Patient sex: F
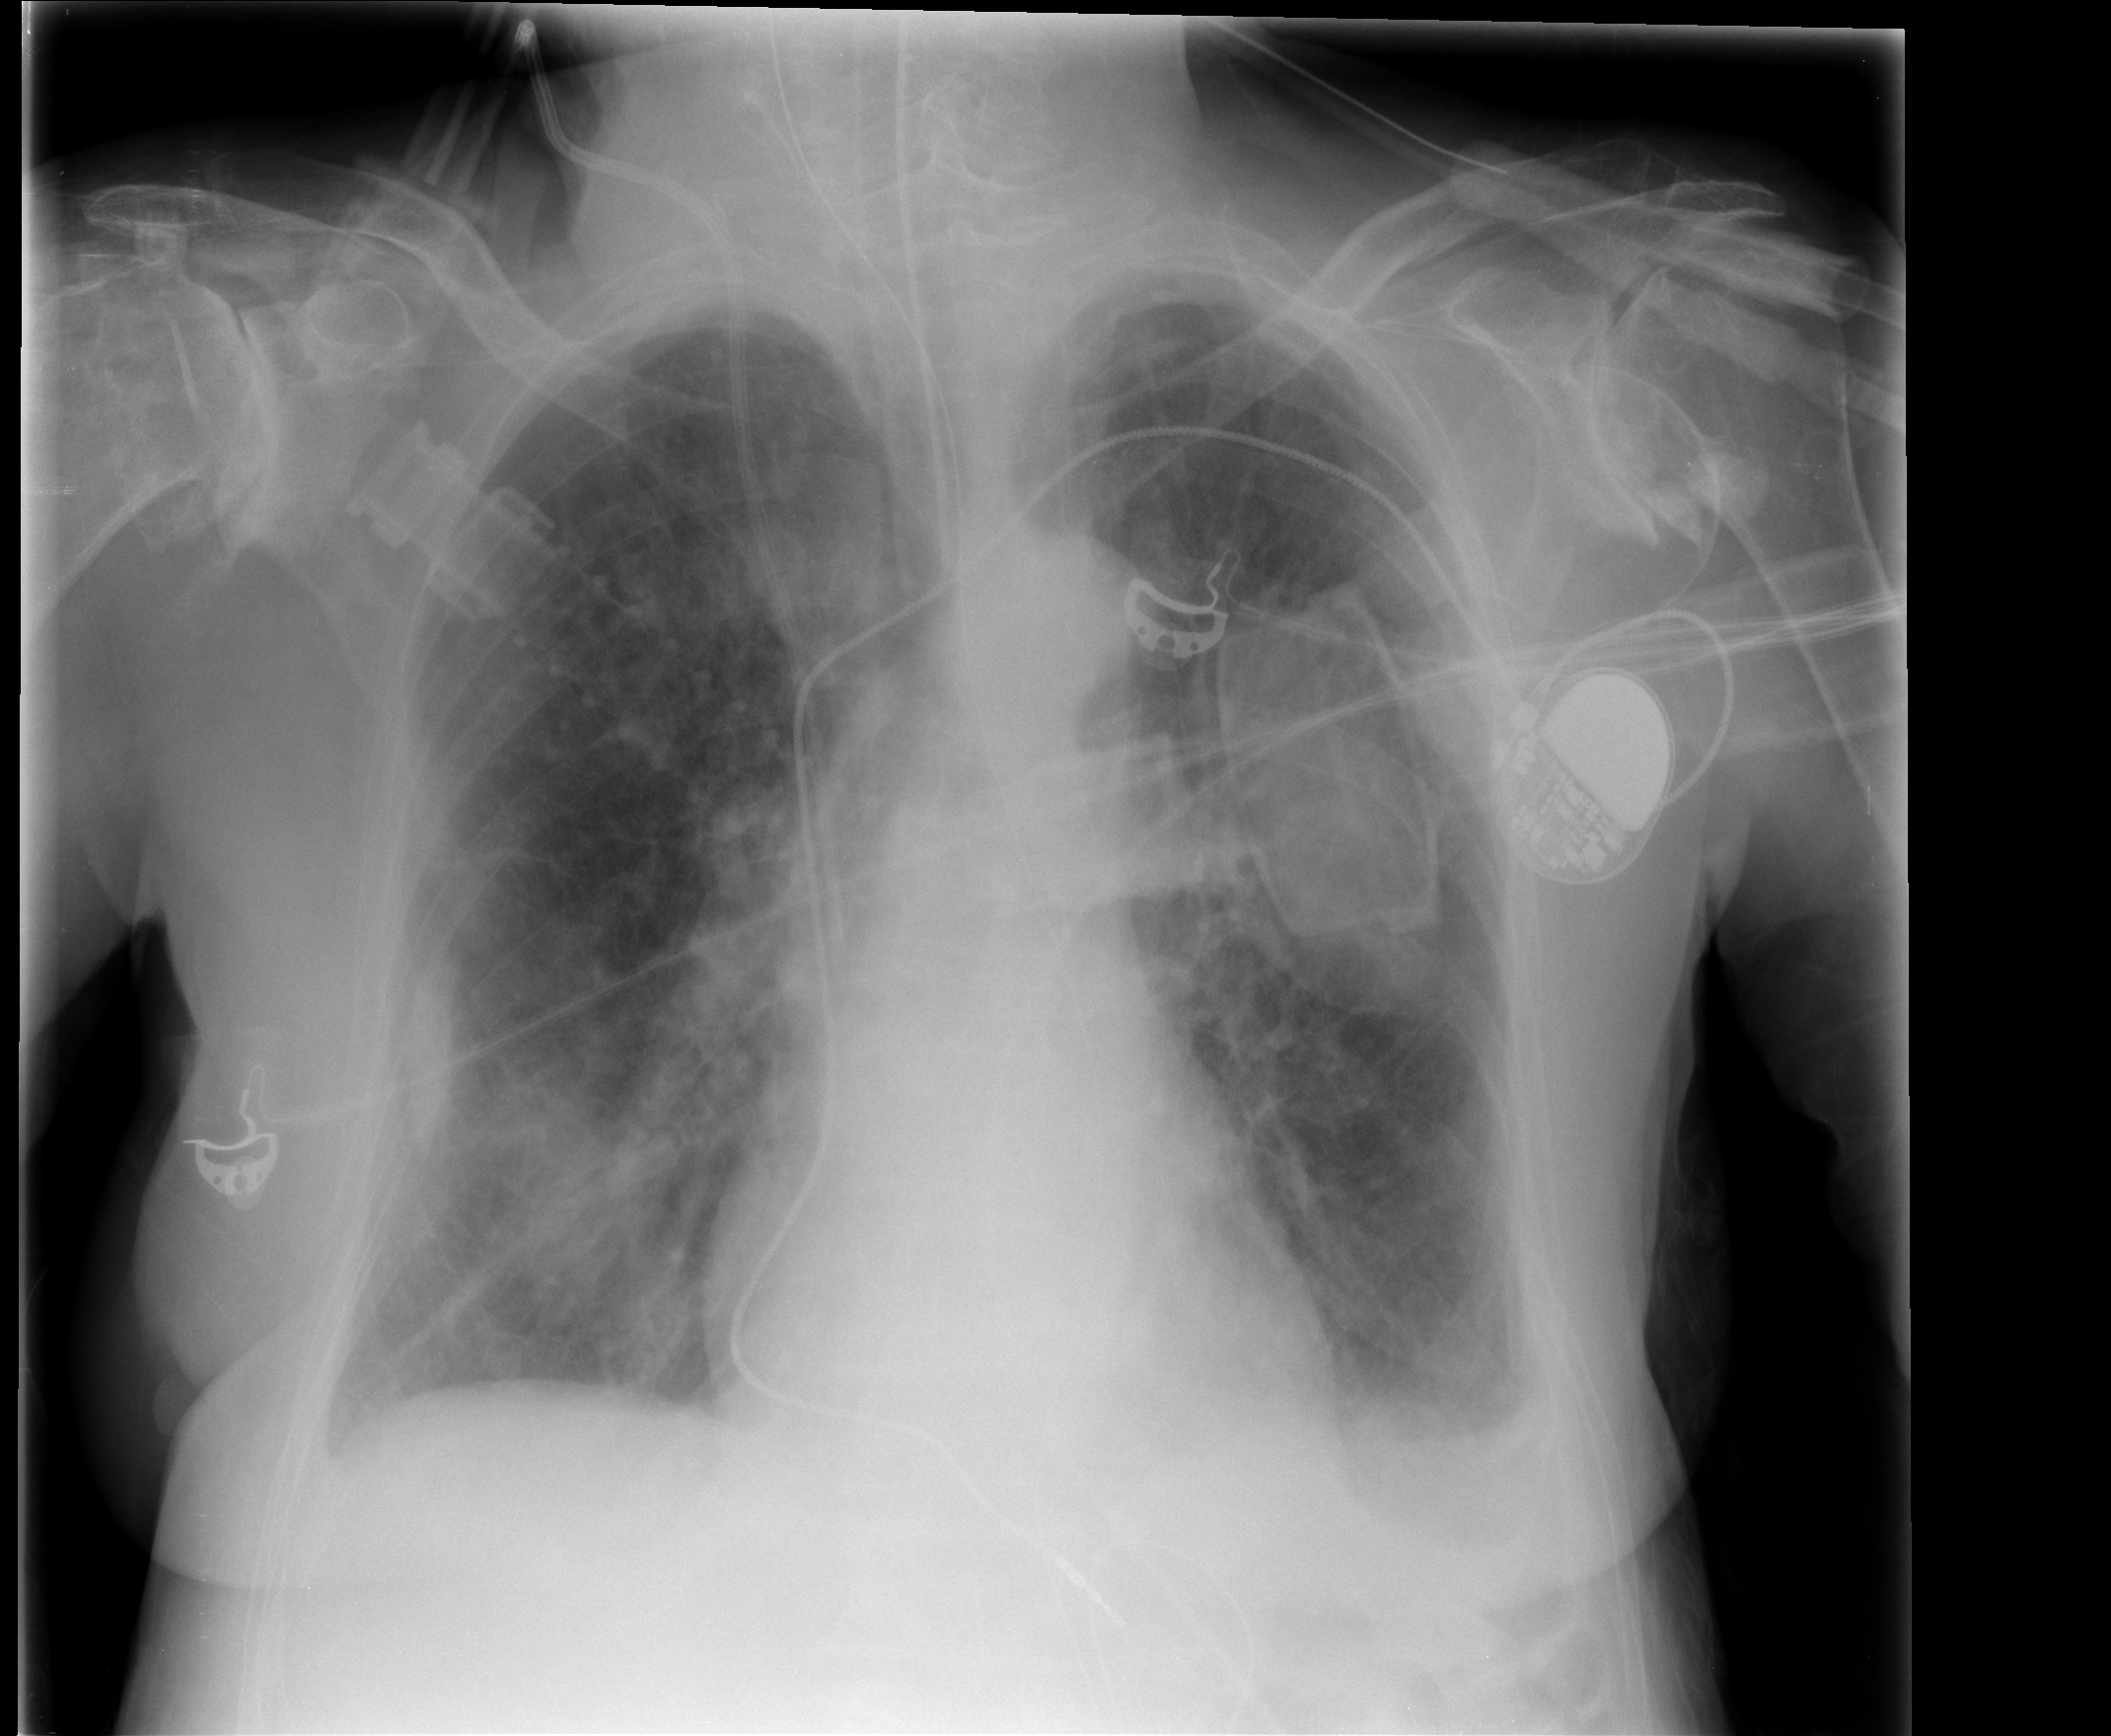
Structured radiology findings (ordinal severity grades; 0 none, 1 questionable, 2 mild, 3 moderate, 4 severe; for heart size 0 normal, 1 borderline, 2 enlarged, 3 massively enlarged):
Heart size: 0
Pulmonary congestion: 2
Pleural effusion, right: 1
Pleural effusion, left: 2
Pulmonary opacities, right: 2
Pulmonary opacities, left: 2
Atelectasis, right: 2
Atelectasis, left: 2